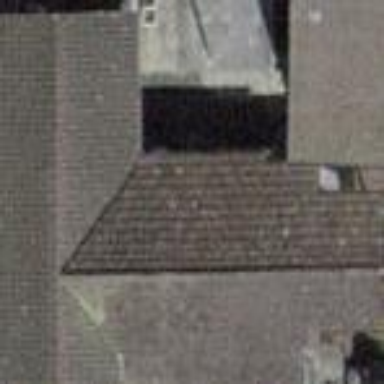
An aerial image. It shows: Building with tile roof.